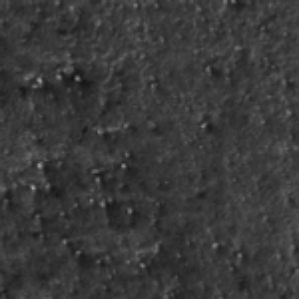
Label: frost